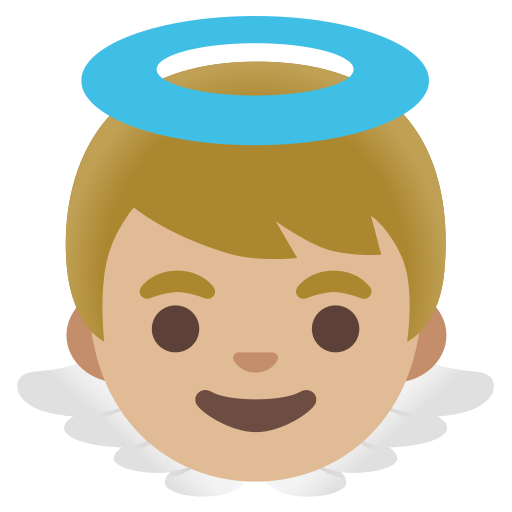
Emoji: 👼🏼